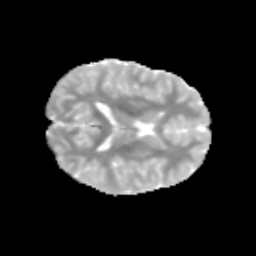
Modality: MD
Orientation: axial
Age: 12
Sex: male
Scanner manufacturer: siemens
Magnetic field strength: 3 T
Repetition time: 3.8 s
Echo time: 0.07 s